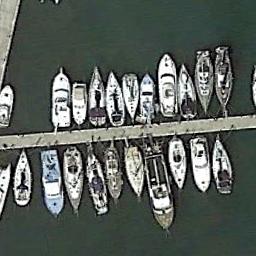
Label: harbor